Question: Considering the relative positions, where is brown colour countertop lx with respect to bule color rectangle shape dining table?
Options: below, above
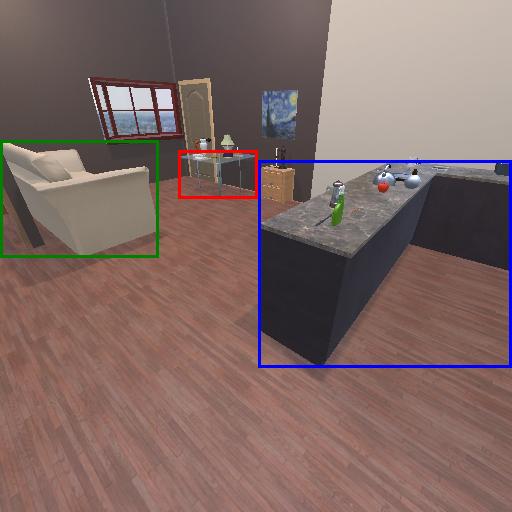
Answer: below